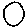
Label: circle